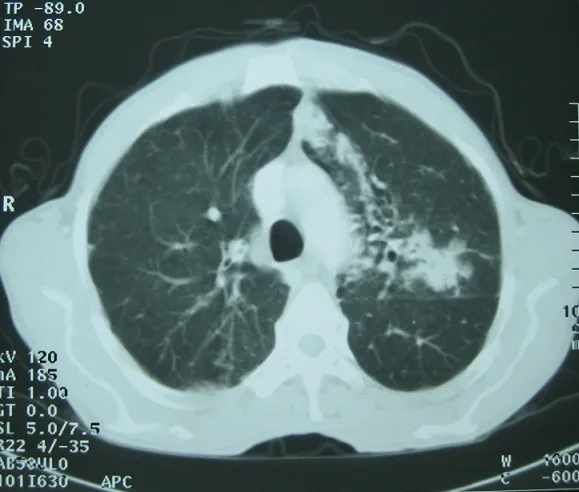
The scanographic aspect of the left hilar mass.
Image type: radiology (ct)